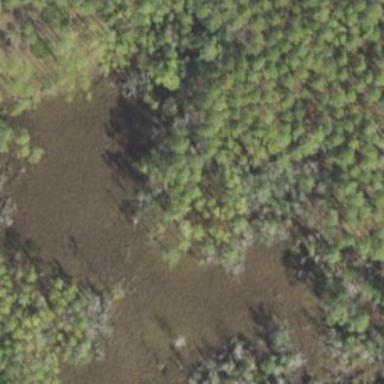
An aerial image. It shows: Marshy wetland area.